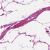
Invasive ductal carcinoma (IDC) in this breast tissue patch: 0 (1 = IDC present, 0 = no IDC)